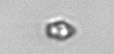
Label: Heterocapsa_rotundata